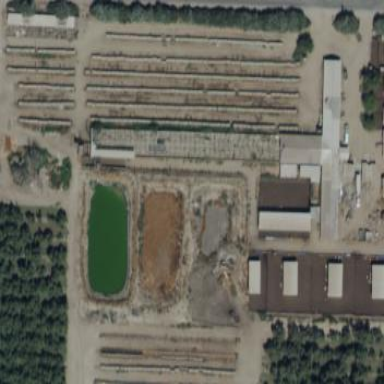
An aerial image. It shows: Farmyard area.